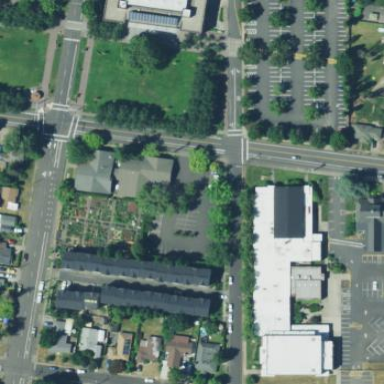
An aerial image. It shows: Community centre.